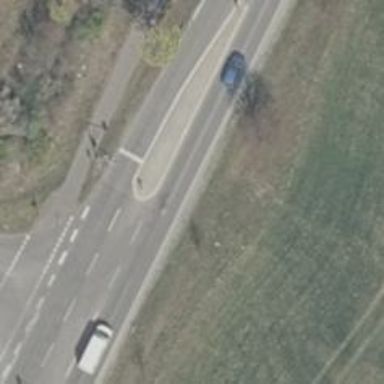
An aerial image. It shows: Road with traffic signals.